Question: I'm trying to toggle my menu upon clicking menuicon (defined as #lines) in my code below.
In execution, everything is fine, I mean, once I run the code in DARTIUM it works as I want, the menu is toggled upon the click.
but in Dart editor, I got the error msg in the attached pic, am I doing something wrong in my code?
'''
void main() {
....
var menuToggle =querySelector('#lines')
..onClick.listen((e)=>fonixMenu.hidden=true ? !fonixMenu.hidden : false);
....
}
'''

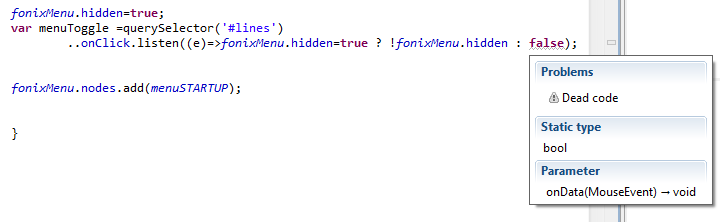
Answer: I think it's telling you that the 'false' in your code will never be reached, because the 'true' causes the first part of the expression to be returned.
You can simplify it to:
'''
onClick.listen((e) => fonixMenu.hidden = !fonixMenu.hidden);
'''